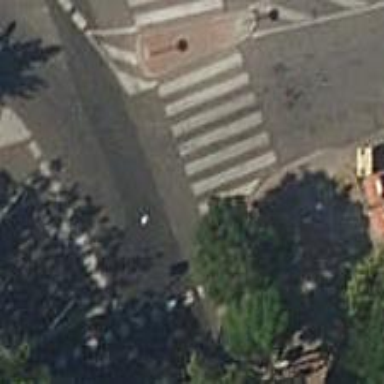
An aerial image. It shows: Marked road crossing with visible crossing markings.